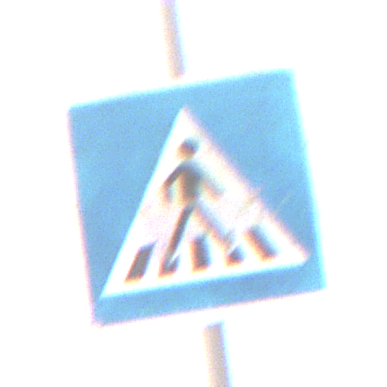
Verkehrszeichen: FussgaengerueberwegLinks
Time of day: MorningAfternoon
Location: Outdoor (Nature)
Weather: Overcast
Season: NotSpecified
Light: Natural